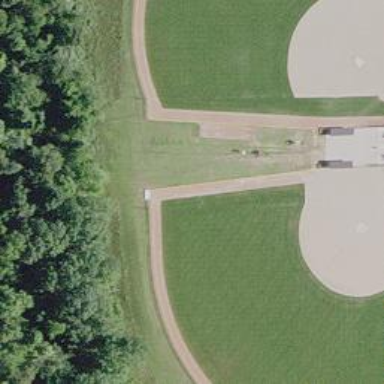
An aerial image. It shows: Baseball pitch for leisure land activities.